Question: i've made a jquery slider and a user in this website helped me to improve it (adding fade transitions). In the fiddle it worked fine, but when i moved it to my computer it generated a problem, first of all, here is the fiddle.
<URL>
Code is really simple, i hide images with display: none (hide class) and change that with fadeIn/ fadeOut.
'''
$("active image").fadeIn();
$("to hide image").fadeOut();
$("to hide image").fadeOut();
$("to hide image").fadeOut();
'''
and here is the problem

(IT'S A GIF so it may take some time to load, if it does not, here's the link: <URL>
it's speeded up just for size reasons so if you can't see the problem, when you click a button the current image desappear and just 100 miliseconds later aprox. the other image loads.
I've tried with .delay() but it didn't work either.
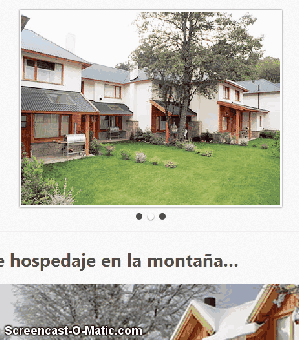
Answer: html
'''
<div id="cycler" style="position:fixed;top:0;">
<img class="active" src="http://www.gettyimages.com/CMS/StaticContent/1357941082241_new_banner-700x465.jpg" alt="Hoverfly on a green leaf" title="Hoverfly on a green leaf" width="506" height="337" />
<img src="http://www.royaltyfreeimages.net/wp-content/uploads/2010/09/royalty-free-images-mushroom-500x375.jpg" alt="Fly on a pink flower" title="Fly on a pink flower" width="506" height="337" />
<img src="http://www.menucool.com/slider/prod/image-slider-1.jpg" alt="Insect on a leaf" title="Platycheirus granditarsus (I think) on a leaf" width="506" height="337" />
</div>
<div style="margin-top:350px;">
<button onclick="cycleImages(1)">1</button>
<button onclick="cycleImages(2)">2</button>
<button onclick="cycleImages(3)">3</button>
</div>
'''
css
'''
#cycler{position:relative;}
#cycler img{position:absolute;z-index:1;background-color:white}
#cycler img.active{z-index:3}
'''
script
'''
function cycleImages(n){
var $active = $('#cycler .active');
var $next = $('#cycler img:nth-child('+n+')');
$next.css('z-index',2);
$active.fadeOut(1500,function(){
$active.css('z-index',1).show().removeClass('active');
$next.css('z-index',3).addClass('active');
});
}
'''
fiddle <URL>
If you are looking for a flexible slide I prefer <URL>